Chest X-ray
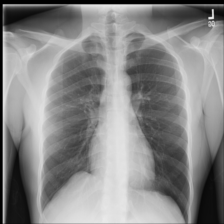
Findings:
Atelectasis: negative
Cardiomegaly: negative
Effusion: negative
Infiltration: negative
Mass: negative
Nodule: negative
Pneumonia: negative
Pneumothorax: negative
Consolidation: negative
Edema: negative
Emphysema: negative
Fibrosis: negative
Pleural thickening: negative
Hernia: negative